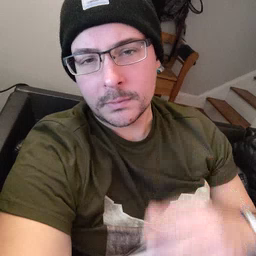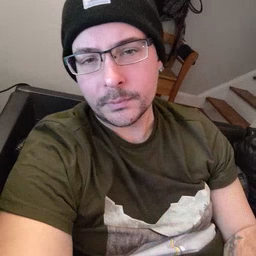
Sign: hate